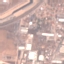
Land use / land cover: Industrial